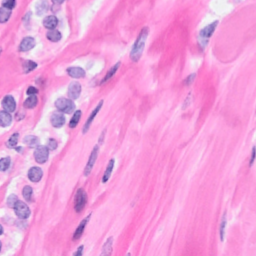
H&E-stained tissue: Breast